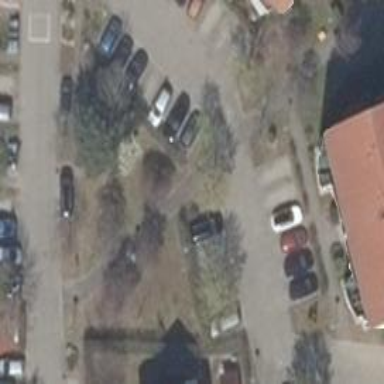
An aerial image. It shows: Parking area with paving stones.